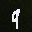
Label: 9